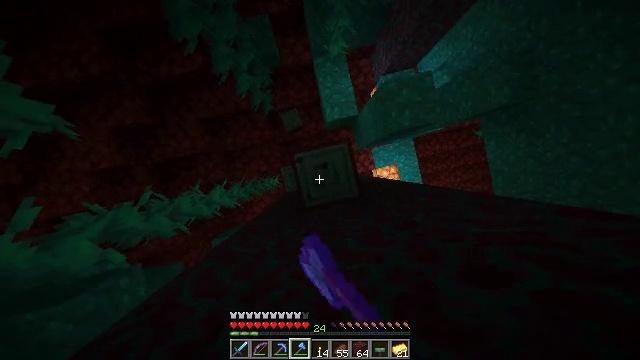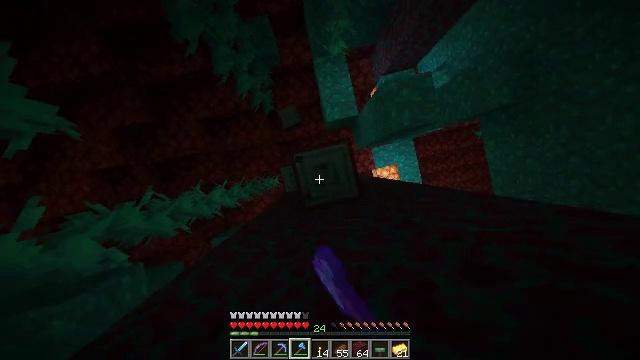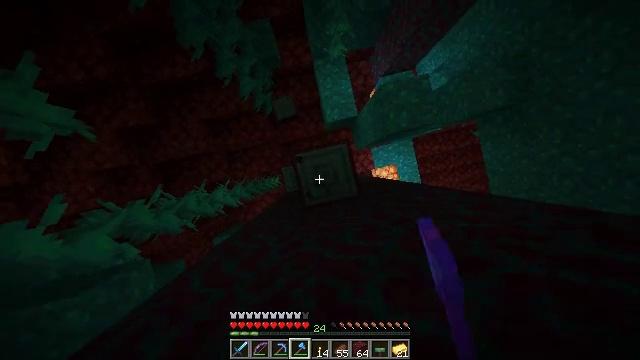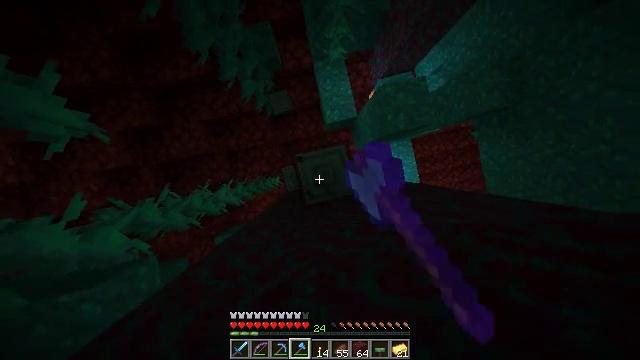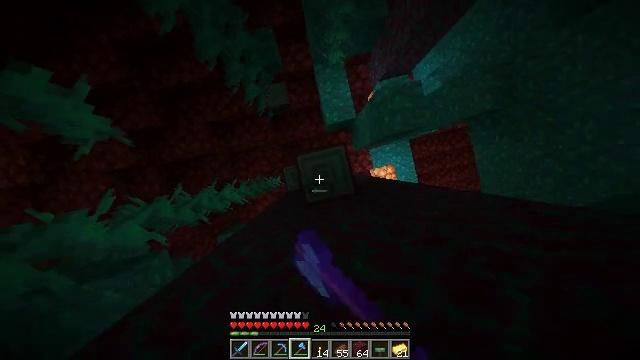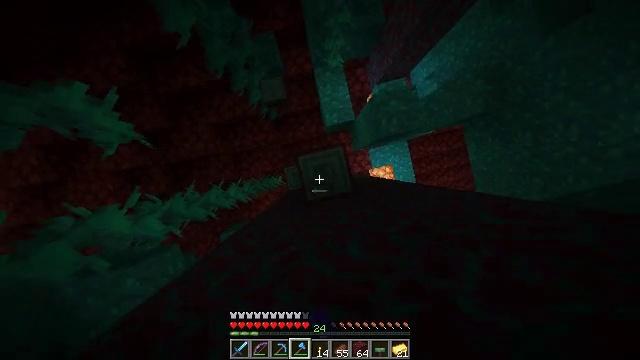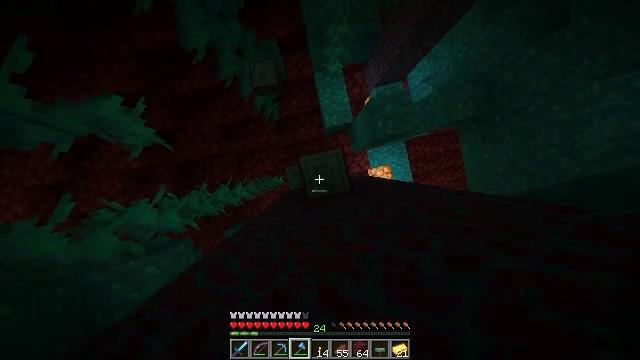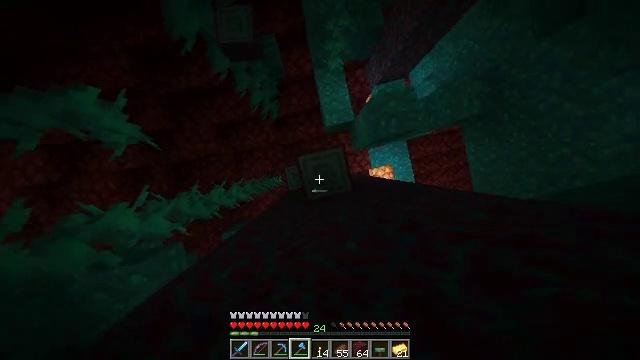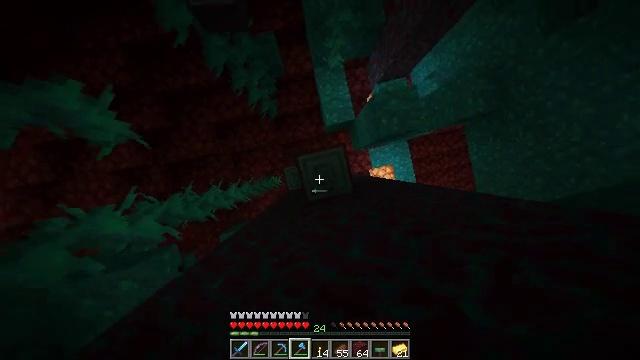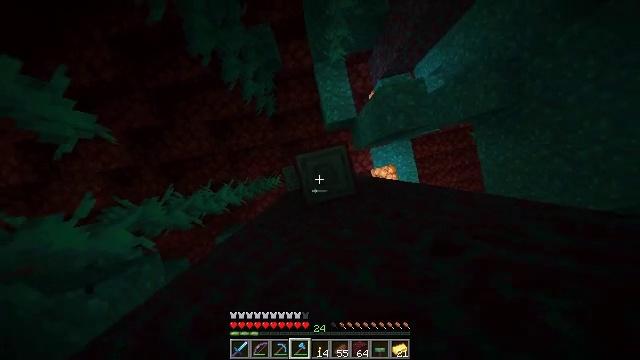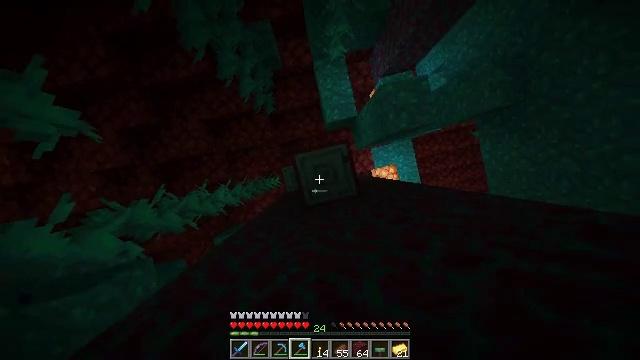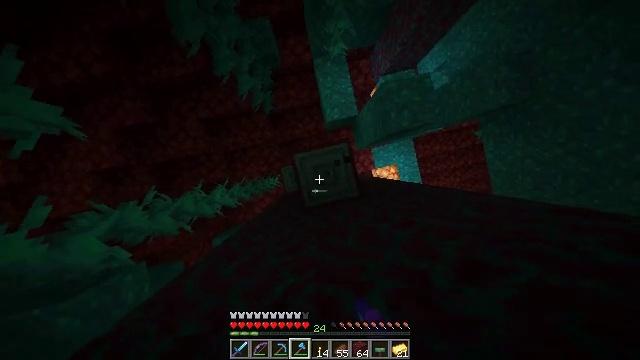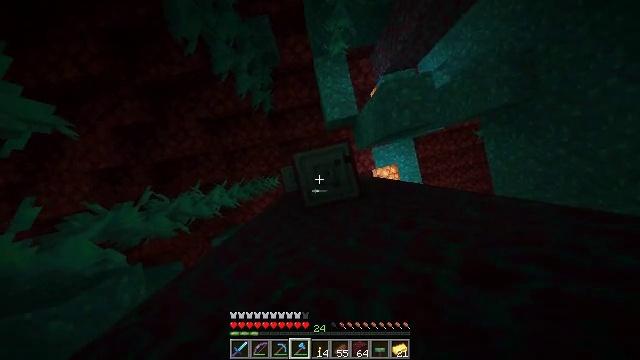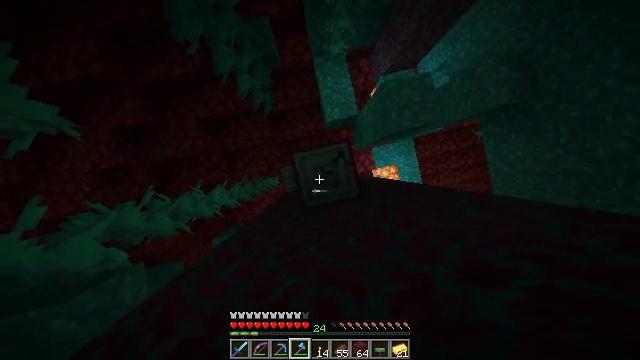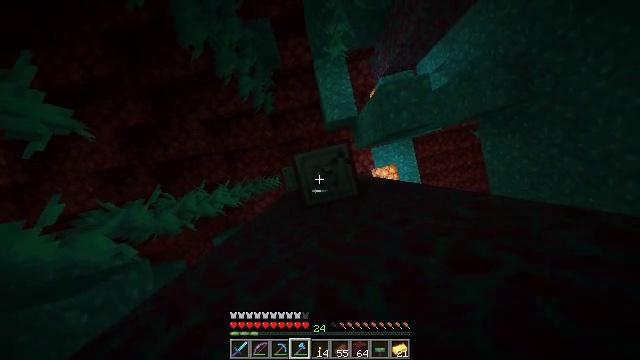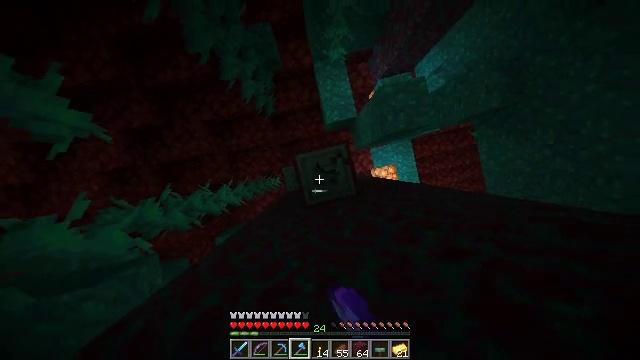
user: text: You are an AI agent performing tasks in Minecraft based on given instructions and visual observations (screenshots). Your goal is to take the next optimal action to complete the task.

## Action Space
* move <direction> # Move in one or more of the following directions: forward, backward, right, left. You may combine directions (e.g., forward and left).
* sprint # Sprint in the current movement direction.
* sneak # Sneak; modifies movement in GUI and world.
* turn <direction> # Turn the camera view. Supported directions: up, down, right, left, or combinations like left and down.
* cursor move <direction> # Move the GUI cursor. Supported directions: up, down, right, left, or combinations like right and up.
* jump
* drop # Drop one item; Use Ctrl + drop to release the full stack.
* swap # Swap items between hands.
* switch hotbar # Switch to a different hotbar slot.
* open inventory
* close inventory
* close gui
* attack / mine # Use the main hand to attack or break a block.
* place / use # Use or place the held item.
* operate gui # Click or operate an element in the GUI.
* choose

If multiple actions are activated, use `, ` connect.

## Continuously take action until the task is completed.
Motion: motion action
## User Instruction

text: Break the warped stem block.
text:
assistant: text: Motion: attack / mine, jump
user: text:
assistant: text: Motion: attack / mine, jump
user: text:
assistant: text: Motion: attack / mine, jump
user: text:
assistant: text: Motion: attack / mine, jump
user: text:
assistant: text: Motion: attack / mine, jump
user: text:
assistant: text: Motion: attack / mine, jump
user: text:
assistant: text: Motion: attack / mine, jump
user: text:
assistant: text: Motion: attack / mine, jump
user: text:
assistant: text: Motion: attack / mine, jump
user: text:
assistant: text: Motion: attack / mine, jump
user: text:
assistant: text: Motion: attack / mine, jump
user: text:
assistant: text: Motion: attack / mine, jump
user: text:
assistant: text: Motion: attack / mine, jump
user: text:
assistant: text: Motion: attack / mine, jump
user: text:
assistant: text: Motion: attack / mine, jump
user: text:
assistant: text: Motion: attack / mine, jump
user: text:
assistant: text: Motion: attack / mine, jump
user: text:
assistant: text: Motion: attack / mine, jump
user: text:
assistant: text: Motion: attack / mine, jump
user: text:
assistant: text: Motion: attack / mine, jump
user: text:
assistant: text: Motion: attack / mine, jump
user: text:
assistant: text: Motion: attack / mine, jump
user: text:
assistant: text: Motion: attack / mine, jump
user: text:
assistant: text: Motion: attack / mine, jump
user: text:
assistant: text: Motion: attack / mine, jump
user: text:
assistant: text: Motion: attack / mine, jump
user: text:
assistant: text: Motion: attack / mine, jump
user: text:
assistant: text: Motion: attack / mine, jump
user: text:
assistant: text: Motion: attack / mine, jump
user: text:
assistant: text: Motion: attack / mine, jump